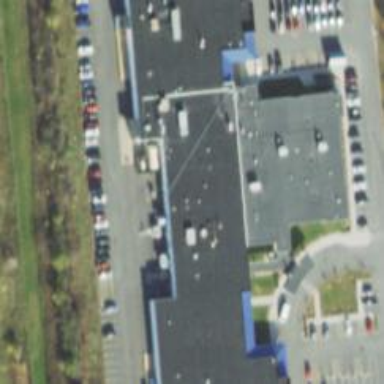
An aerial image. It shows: Pharmacy providing healthcare services.